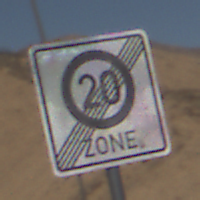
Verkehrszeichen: EndeZone20
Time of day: Midday
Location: Outdoor (Nature)
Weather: Clear
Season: NotSpecified
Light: Natural